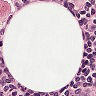
Metastatic tissue present: no